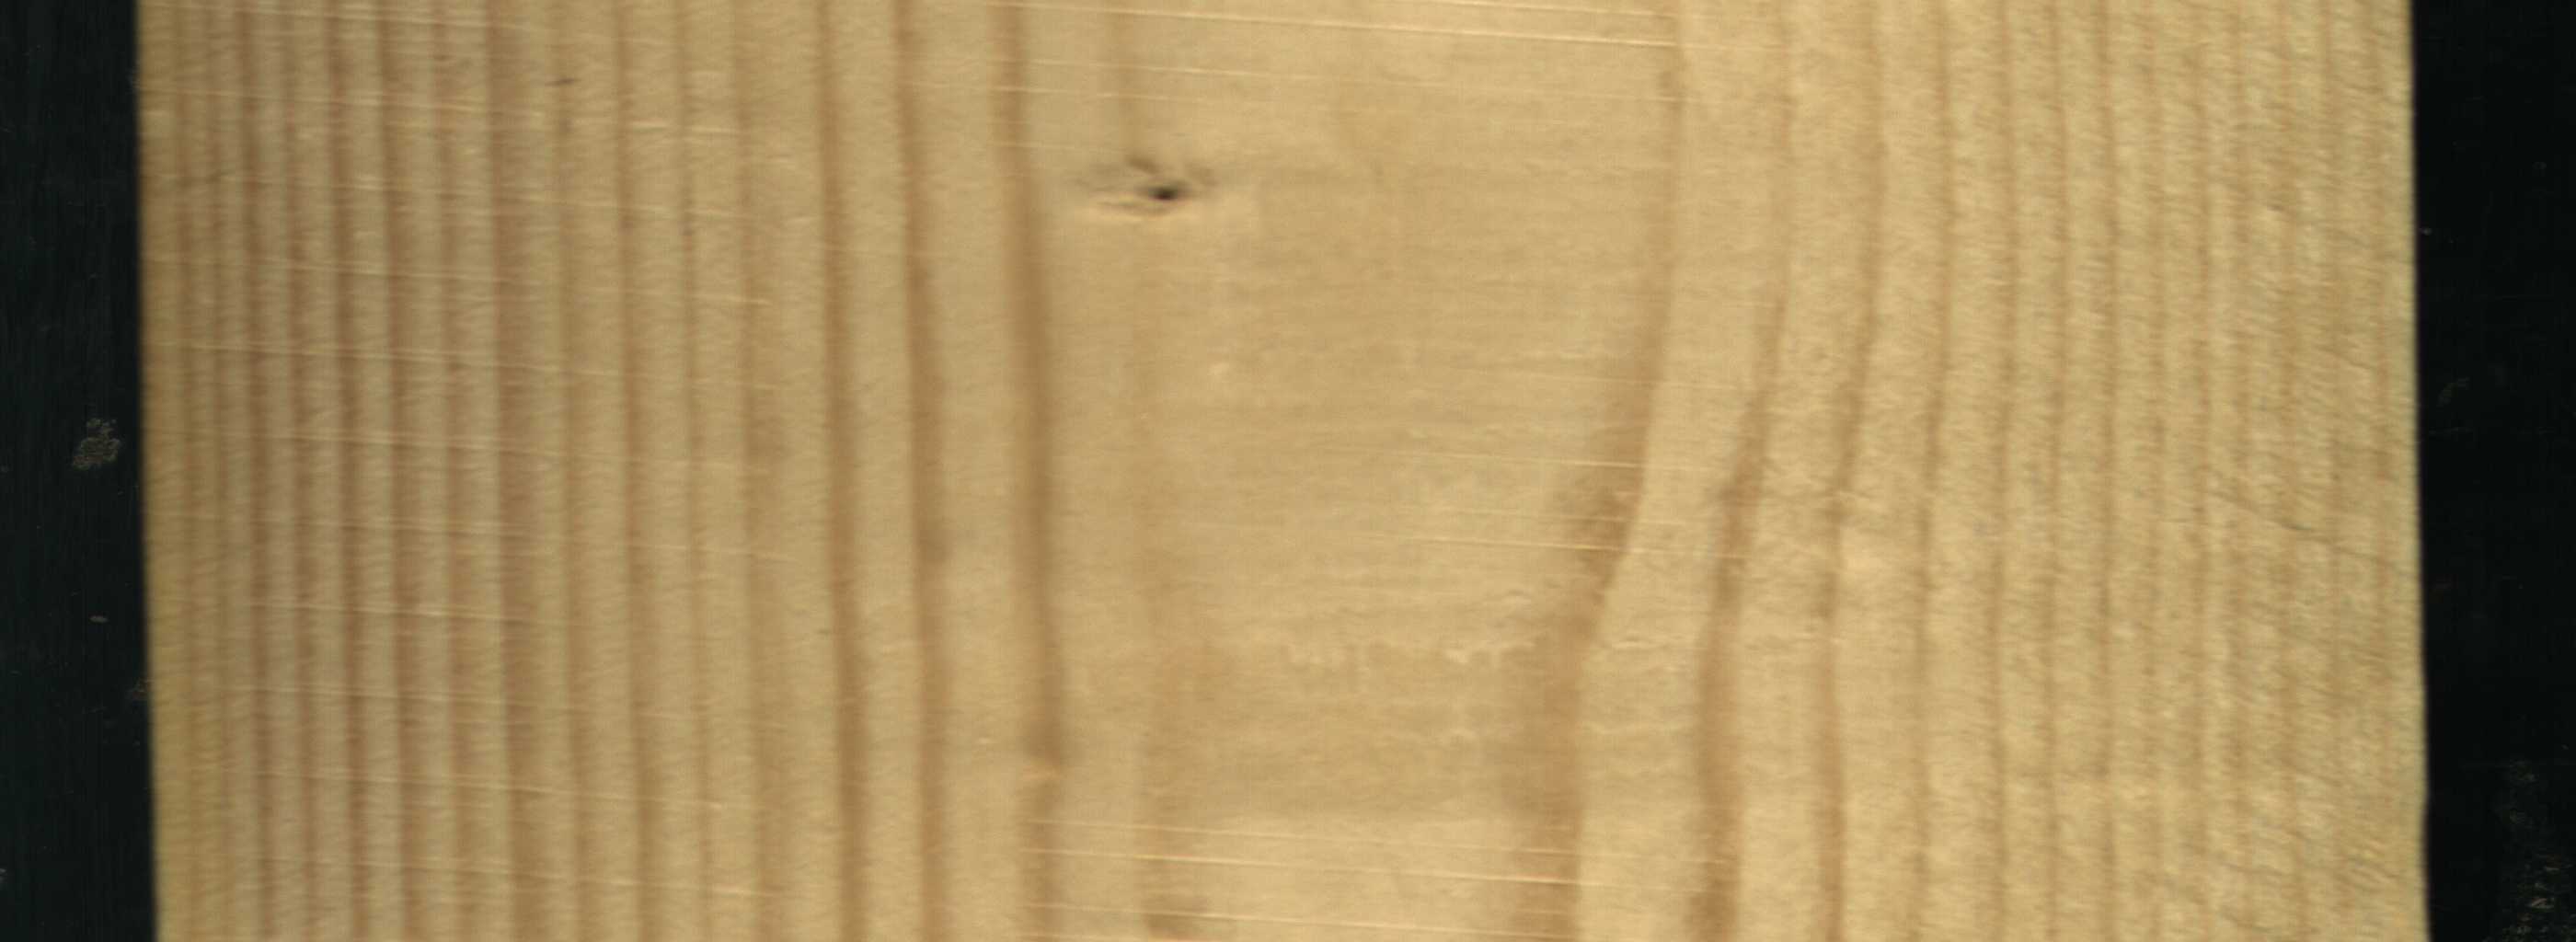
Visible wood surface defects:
Live_Knot